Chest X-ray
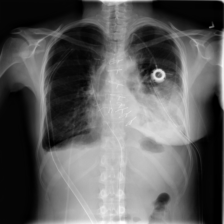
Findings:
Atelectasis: negative
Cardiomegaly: negative
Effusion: negative
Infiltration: negative
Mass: negative
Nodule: negative
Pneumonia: negative
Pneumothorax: positive
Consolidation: positive
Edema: negative
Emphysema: negative
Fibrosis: negative
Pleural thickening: negative
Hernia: negative